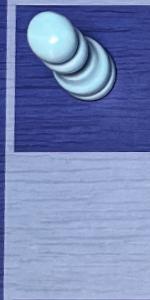
Label: Empty